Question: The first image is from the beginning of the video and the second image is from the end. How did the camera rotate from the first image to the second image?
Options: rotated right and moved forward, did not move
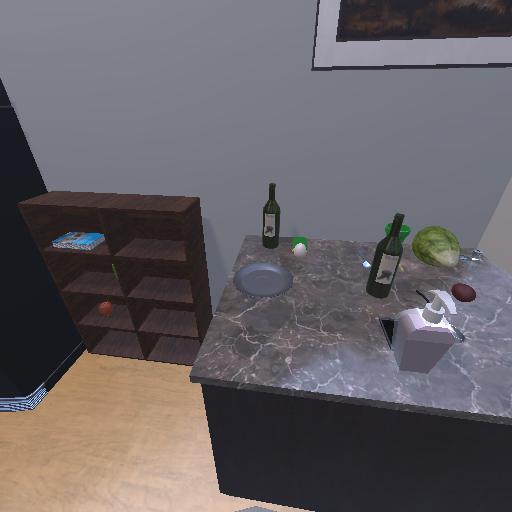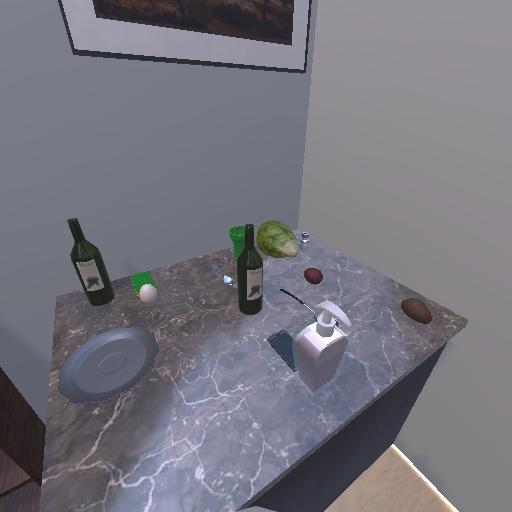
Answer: rotated right and moved forward